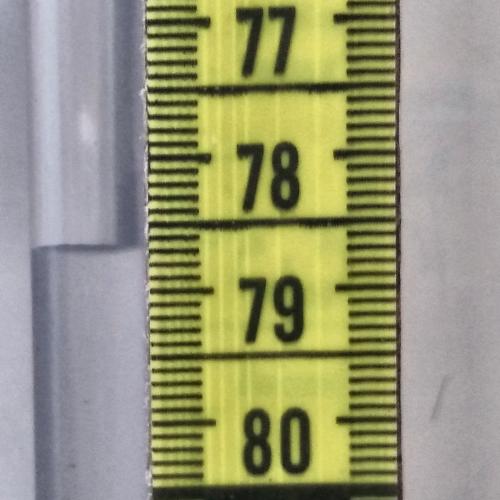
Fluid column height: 78.7 cm